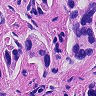
Metastatic tissue present: yes